Current action and preconditions to check: path_clear

Your task: For each precondition in the list above, predict whether it will hold at this action.

Consider the current scene as observed from the mobile robot's camera, and analyze the predicted future states of all dynamic agents (e.g., people, animals, vehicles, or any moving entities) within the NEXT SECOND.

IMPORTANT: Only answer "very likely" if you are absolutely certain—based on strong, clear evidence—that a dynamic agent will violate the precondition in the predicted future state. Do NOT answer "very likely" for unlikely, ambiguous, or low-probability risks.

Ask yourself for each precondition: Is there a high probability, with clear and convincing evidence, that the predicted future states of any dynamic agent will interfere with the predicted future state of the currently executing action within the NEXT SECOND, causing that precondition to fail?

Assess the risk level based on these predictions. Use "likely" or "very likely" if motions create a clear risk of interference.

Use "neutral" or "improbable" if agents are nearby but their predicted paths are clearly diverging or non-conflicting.

Failure Risk Categories: "very improbable", "improbable", "neutral", "likely", "very likely"

Answer Format: Output ONLY the probability_of_failure value from these categories: "very improbable", "improbable", "neutral", "likely", "very likely"

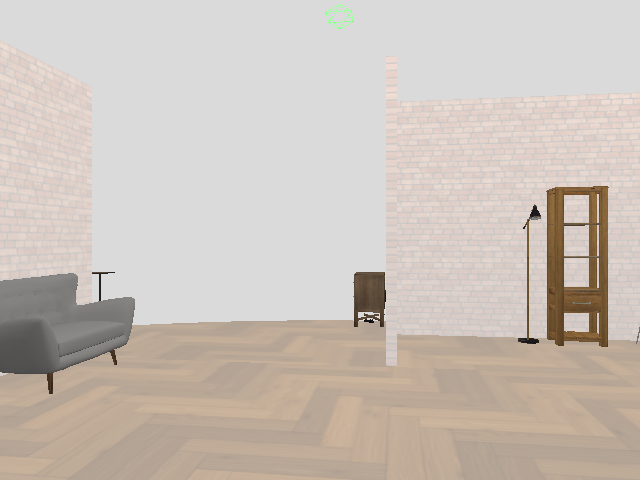

Answer: very improbable